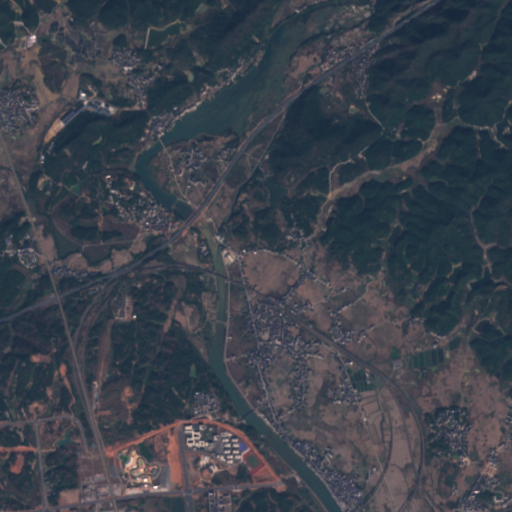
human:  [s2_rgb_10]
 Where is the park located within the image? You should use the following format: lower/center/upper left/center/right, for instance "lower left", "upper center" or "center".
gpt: The park is located in the lower left of the image.
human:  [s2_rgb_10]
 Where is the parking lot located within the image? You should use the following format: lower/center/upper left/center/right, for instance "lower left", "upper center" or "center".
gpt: The parking lot is located in the lower left of the image.
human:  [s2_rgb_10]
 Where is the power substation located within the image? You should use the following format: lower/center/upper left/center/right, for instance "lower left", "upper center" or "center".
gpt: The power substation is located in the lower right of the image.
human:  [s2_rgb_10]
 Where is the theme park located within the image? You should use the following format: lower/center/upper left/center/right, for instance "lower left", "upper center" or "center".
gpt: The theme park is located in the lower left of the image.
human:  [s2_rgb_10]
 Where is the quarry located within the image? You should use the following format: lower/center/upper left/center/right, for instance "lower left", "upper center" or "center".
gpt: There is no quarry in the image.